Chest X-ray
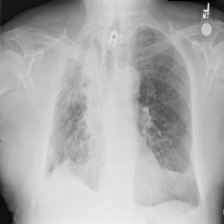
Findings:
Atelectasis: positive
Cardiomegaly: negative
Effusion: negative
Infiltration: negative
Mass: negative
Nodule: negative
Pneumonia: negative
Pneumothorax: negative
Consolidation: negative
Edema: negative
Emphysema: negative
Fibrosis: negative
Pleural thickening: negative
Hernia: negative